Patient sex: M
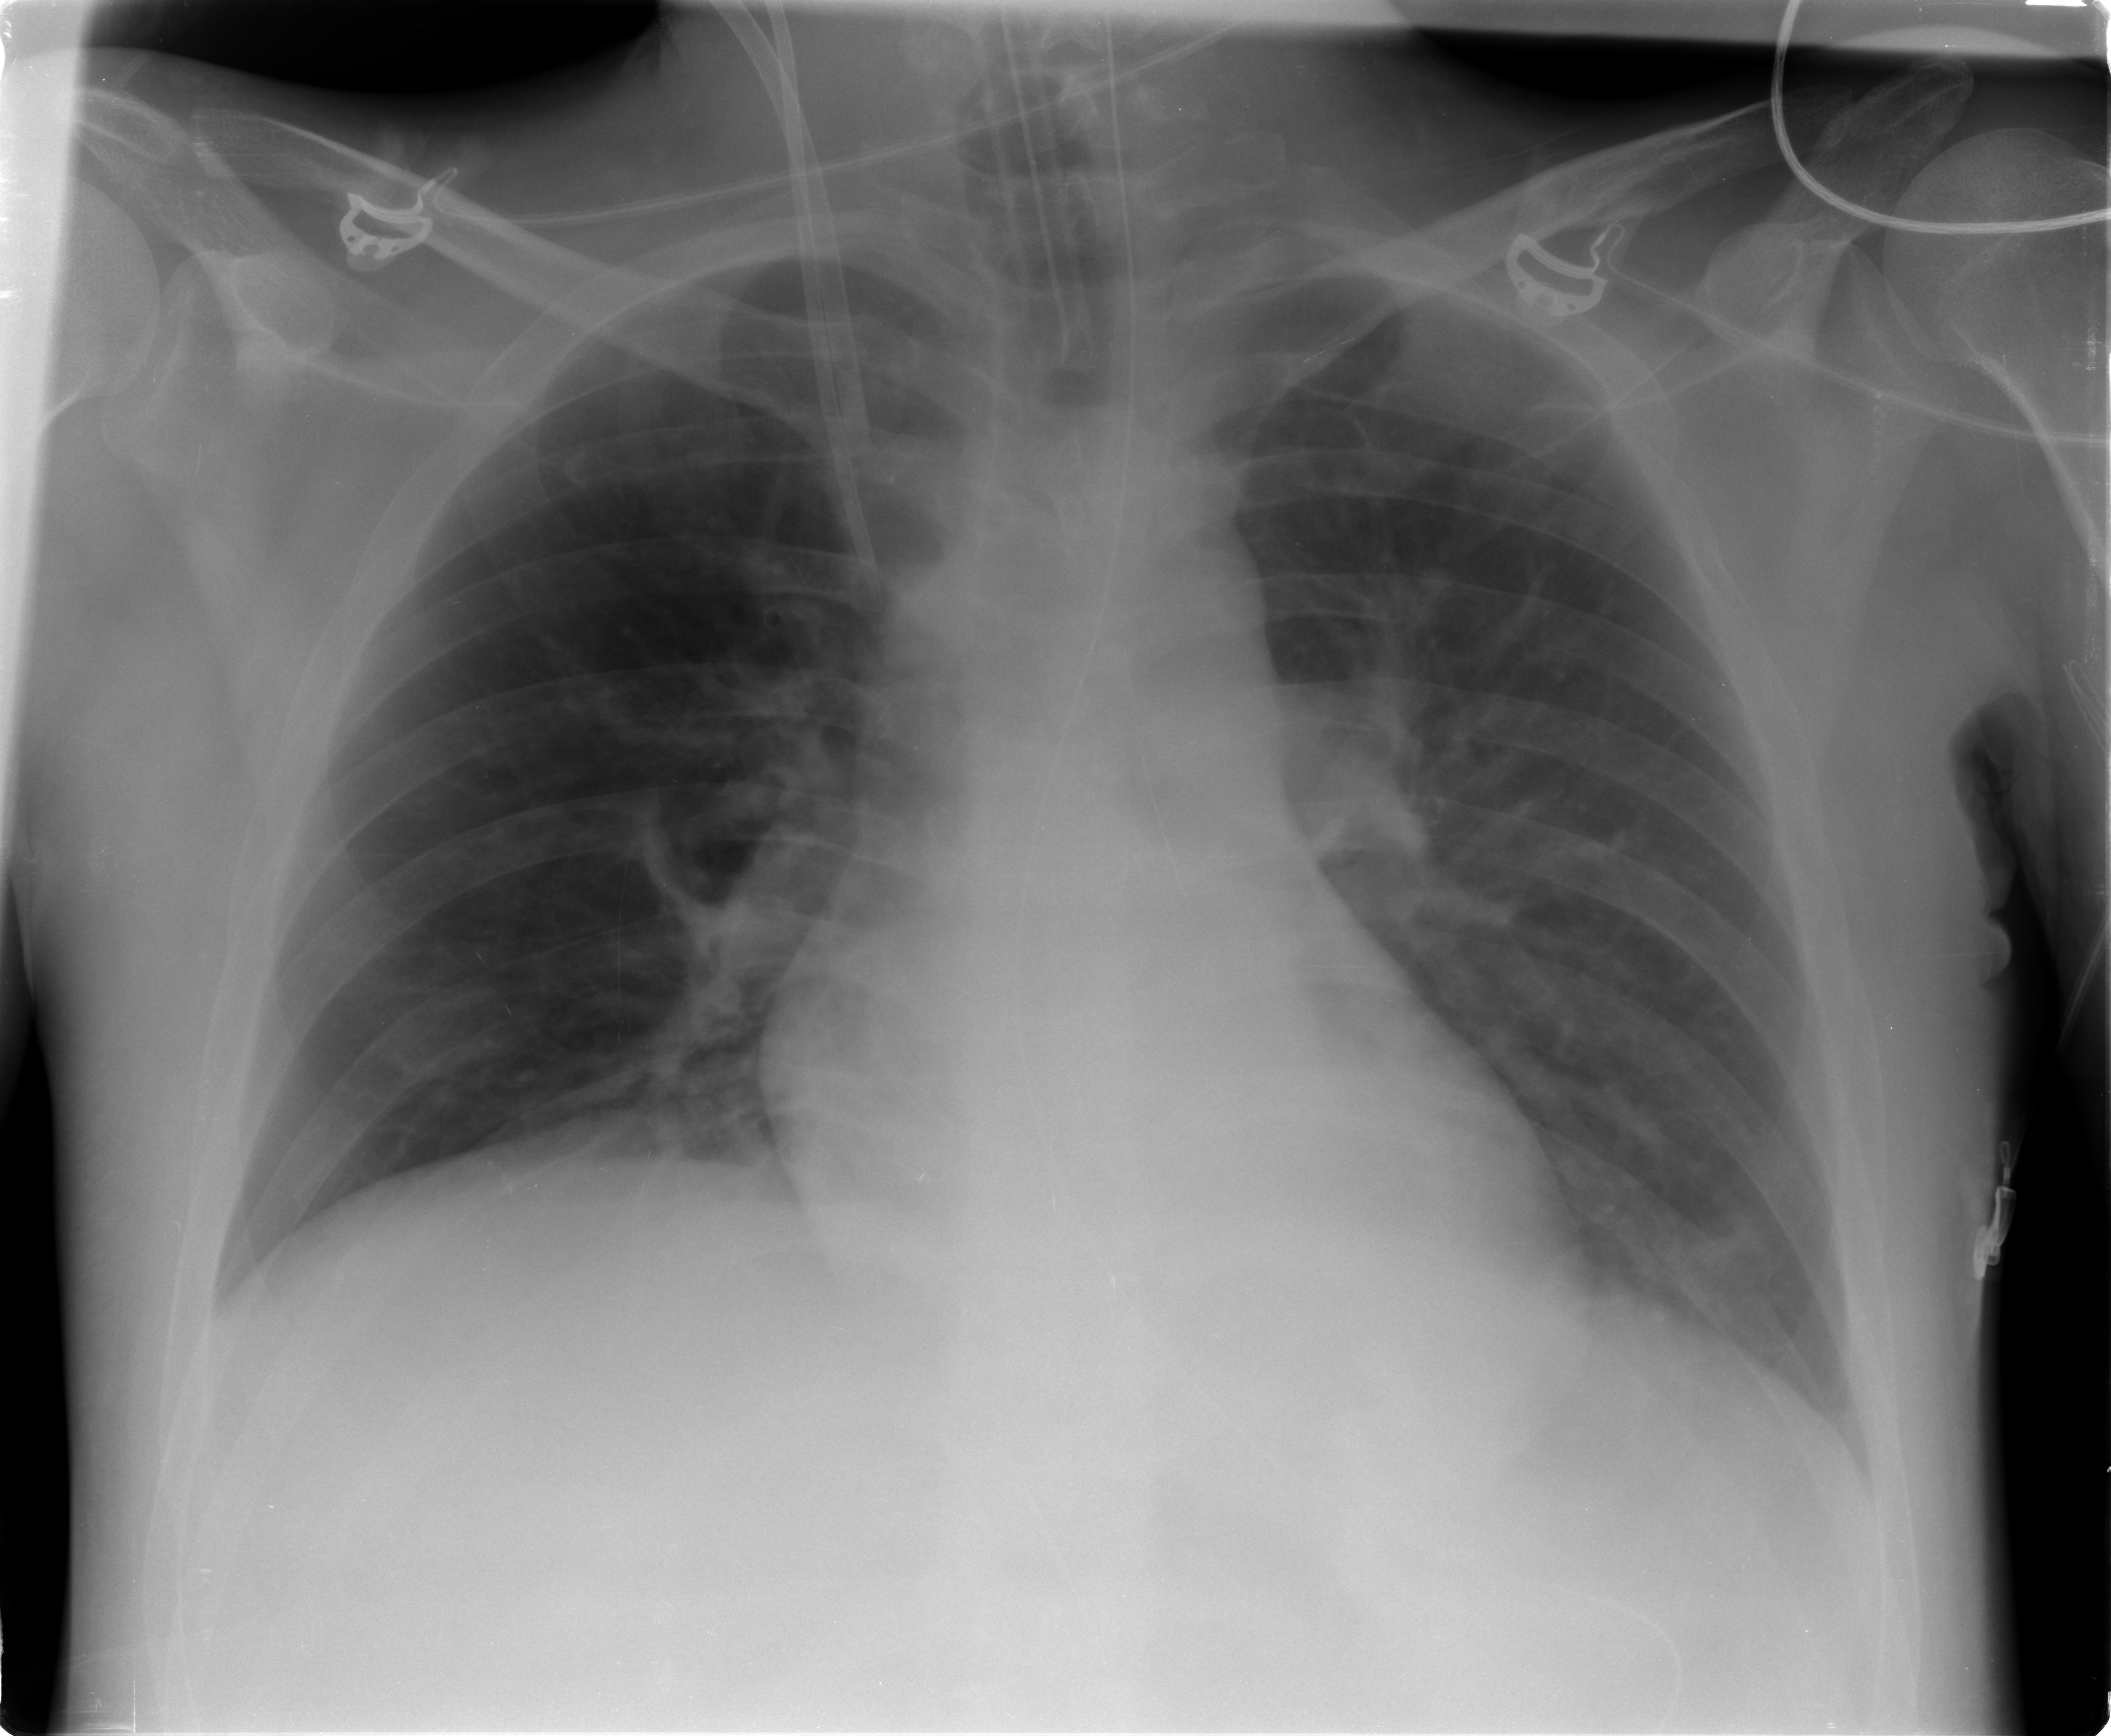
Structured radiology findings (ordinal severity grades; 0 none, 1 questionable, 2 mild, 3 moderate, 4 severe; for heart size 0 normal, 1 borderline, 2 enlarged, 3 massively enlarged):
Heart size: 0
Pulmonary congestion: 0
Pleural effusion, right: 0
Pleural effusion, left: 0
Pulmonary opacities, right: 0
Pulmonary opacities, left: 0
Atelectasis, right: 1
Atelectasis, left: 1